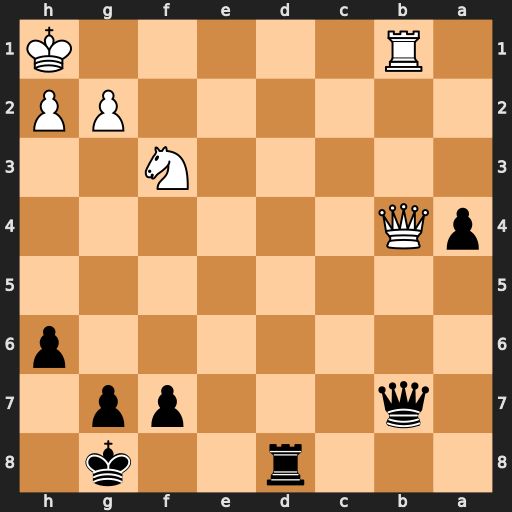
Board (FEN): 3r2k1/1q3pp1/7p/8/pQ6/5N2/6PP/1R5K
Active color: b
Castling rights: -
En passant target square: -
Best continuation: Rd1+ Rxd1 Qxb4